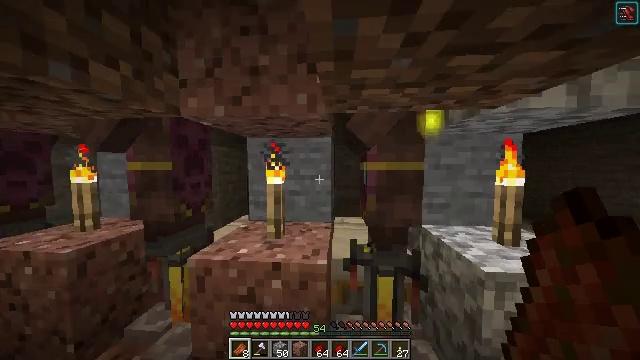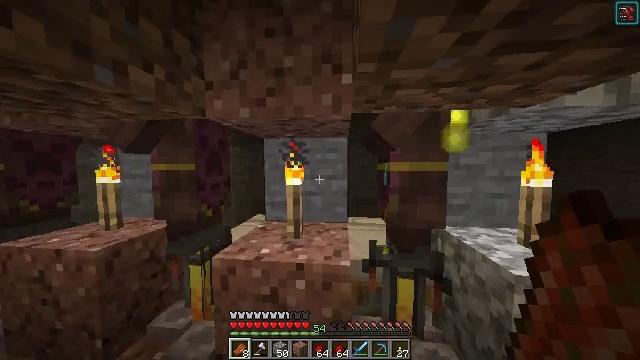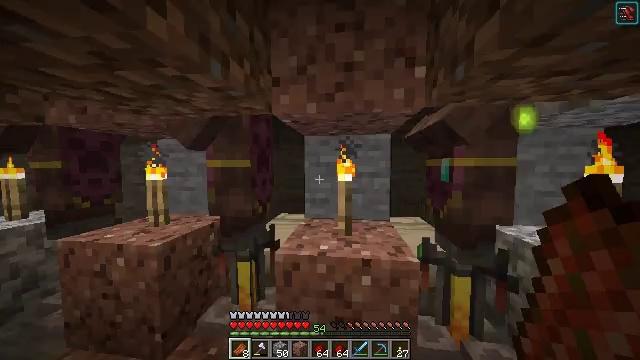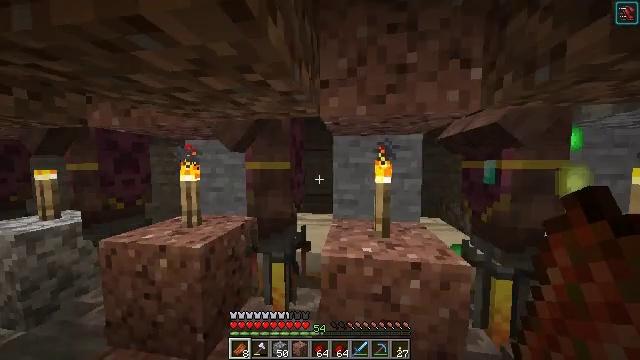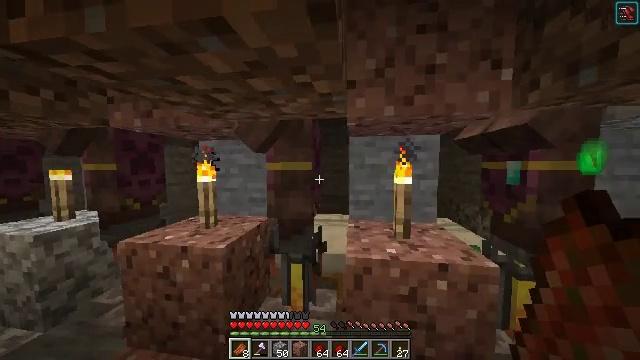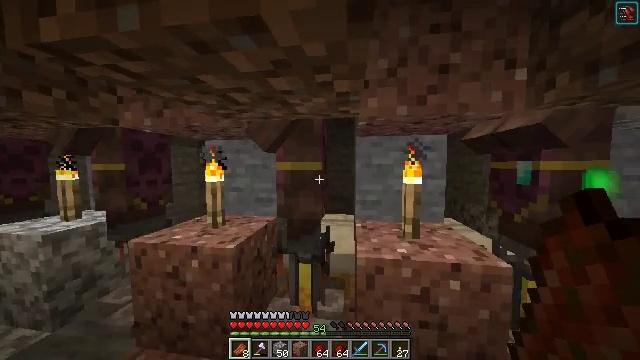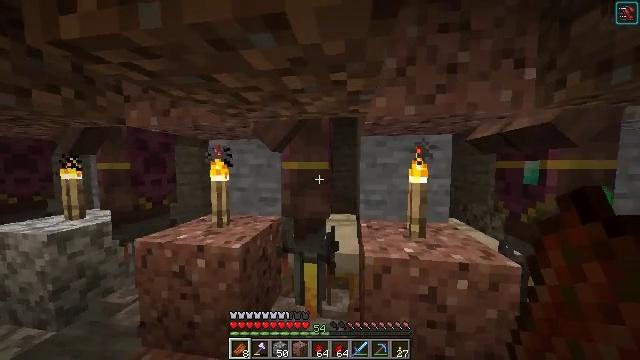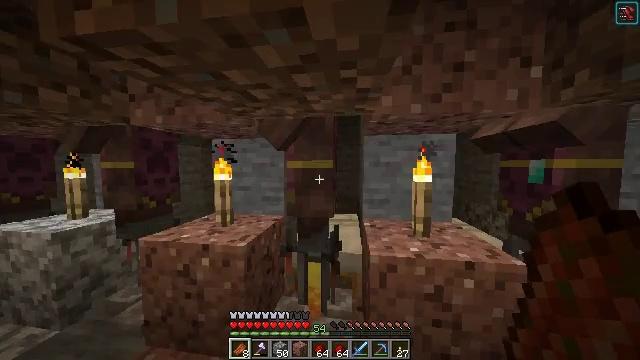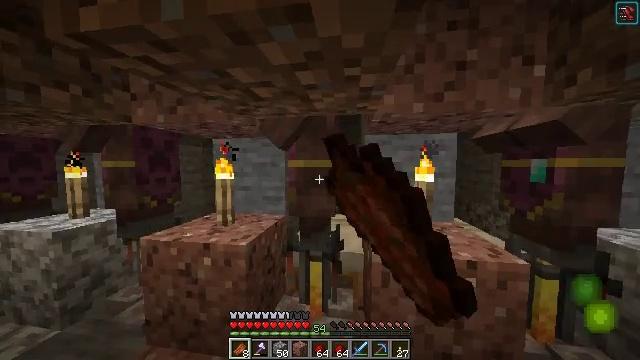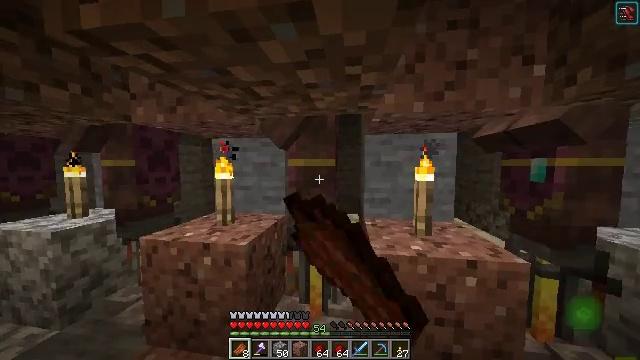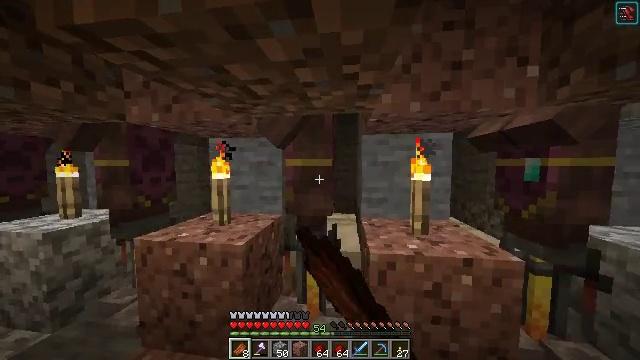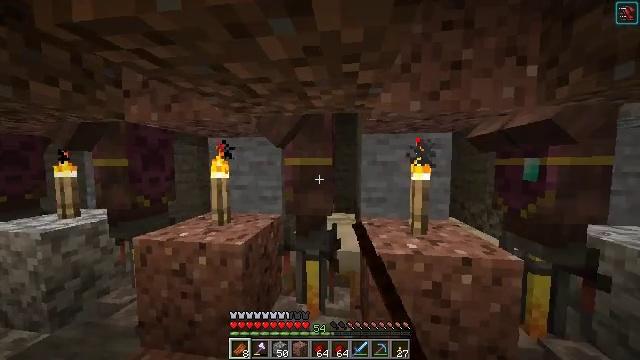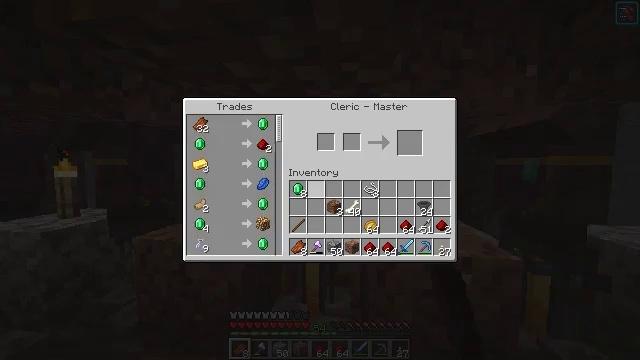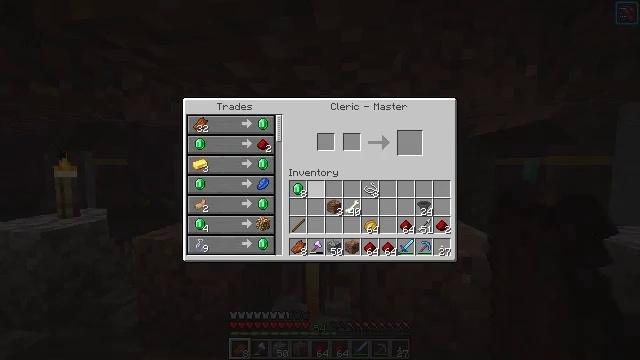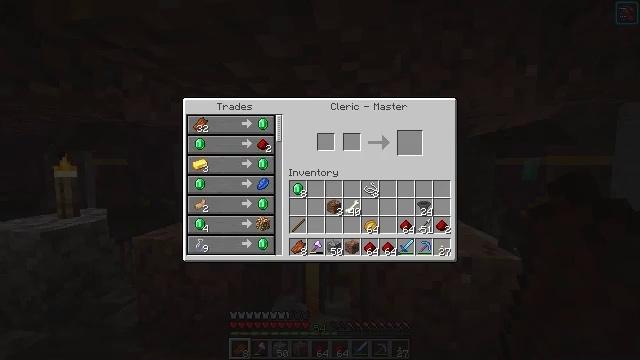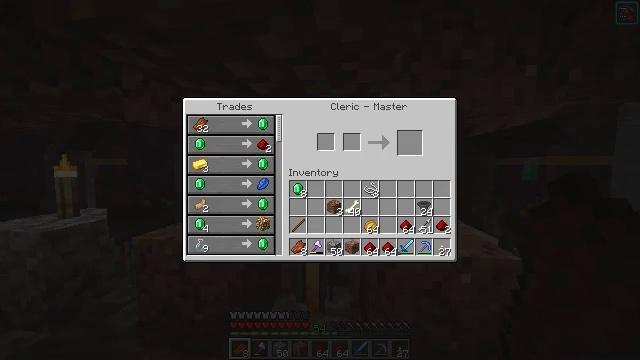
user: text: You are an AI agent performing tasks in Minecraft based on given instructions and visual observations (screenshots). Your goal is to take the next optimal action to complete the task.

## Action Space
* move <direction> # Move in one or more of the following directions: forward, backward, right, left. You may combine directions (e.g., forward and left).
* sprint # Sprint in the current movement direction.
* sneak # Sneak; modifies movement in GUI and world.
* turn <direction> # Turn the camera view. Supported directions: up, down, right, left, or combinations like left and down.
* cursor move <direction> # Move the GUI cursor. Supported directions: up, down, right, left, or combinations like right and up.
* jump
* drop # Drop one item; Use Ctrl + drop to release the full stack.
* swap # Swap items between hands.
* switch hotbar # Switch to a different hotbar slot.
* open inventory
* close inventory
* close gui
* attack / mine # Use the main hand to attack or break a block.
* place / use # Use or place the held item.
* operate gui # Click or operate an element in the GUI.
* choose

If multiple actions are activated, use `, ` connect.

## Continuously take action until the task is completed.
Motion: motion action
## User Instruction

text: Take materials to craft redstone.
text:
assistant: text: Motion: move left, turn left
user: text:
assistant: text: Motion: move left, turn left
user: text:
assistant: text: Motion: move left
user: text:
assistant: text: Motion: no_op
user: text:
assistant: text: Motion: no_op
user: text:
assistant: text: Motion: no_op
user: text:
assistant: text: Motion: use / place
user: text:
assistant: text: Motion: use / place
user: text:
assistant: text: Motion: use / place
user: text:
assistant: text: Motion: no_op
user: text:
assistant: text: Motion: no_op
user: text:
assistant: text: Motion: open gui
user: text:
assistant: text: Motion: no_op
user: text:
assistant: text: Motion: cursor move left
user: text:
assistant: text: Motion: cursor move left and up
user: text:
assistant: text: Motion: cursor move left
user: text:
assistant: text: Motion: sneak, cursor move left and up
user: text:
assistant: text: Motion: sneak, cursor move left and up
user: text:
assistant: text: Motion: sneak
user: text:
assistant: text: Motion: sneak
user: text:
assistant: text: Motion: sneak
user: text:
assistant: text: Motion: sneak, operate gui
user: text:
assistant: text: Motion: sneak, operate gui
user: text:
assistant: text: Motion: sneak
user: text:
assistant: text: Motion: sneak, cursor move right
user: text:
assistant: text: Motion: sneak, cursor move right
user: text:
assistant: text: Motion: sneak, cursor move right
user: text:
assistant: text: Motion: sneak, cursor move right
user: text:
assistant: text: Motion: sneak, cursor move right
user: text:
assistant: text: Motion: sneak